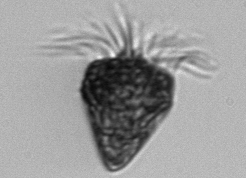
Label: Strombidium_morphotype2